Question: I launched a m3.medium reserved instance yesterday, but the usage is already 163hrs and charge me 5 dollars, what does it mean by the usage of that amount of hours?
ps: I launched one on-demand instance before, but I just ran it for 2 hours and stopped it. After purchasing the reserved instance, I restarted it.

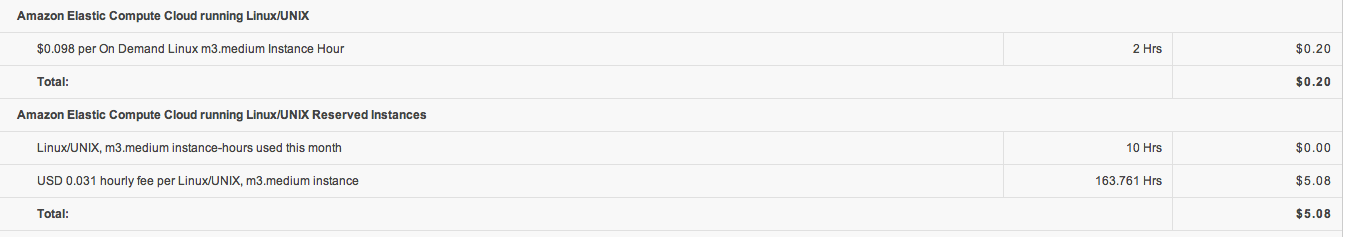
Answer: You can see amazon's billing documentation for an explanation of this pricing.
<URL>
> Light and Medium Utilization Reserved Instances also are billed by the instance-hour for the time that instances are in a running state; if you do not run the instance in an hour, there is zero usage charge. Partial instance-hours consumed are billed as full hours. Heavy Utilization Reserved Instances are billed for every hour during the entire Reserved Instance term (which means you're charged the hourly fee regardless of whether any usage has occurred during an hour).